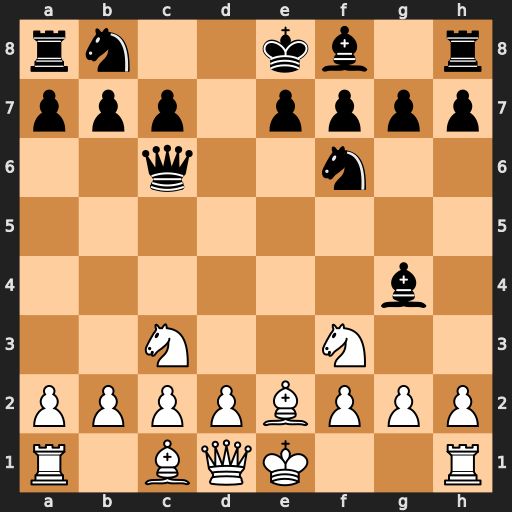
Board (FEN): rn2kb1r/ppp1pppp/2q2n2/8/6b1/2N2N2/PPPPBPPP/R1BQK2R
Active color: w
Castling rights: KQkq
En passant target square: -
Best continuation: Bb5 a6 Bxc6+